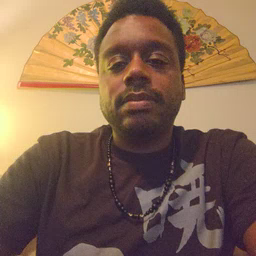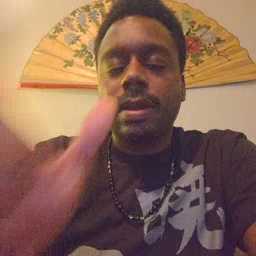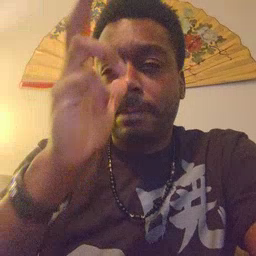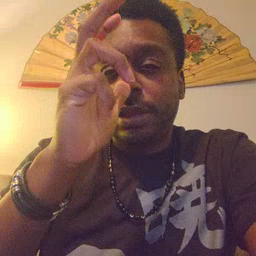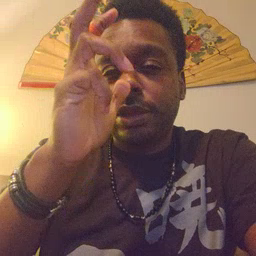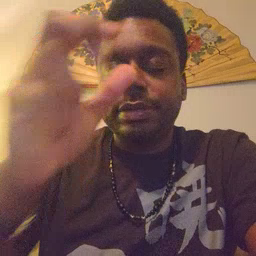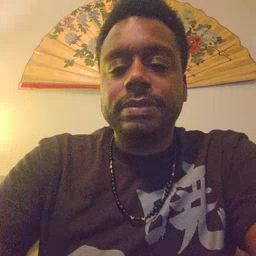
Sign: bug